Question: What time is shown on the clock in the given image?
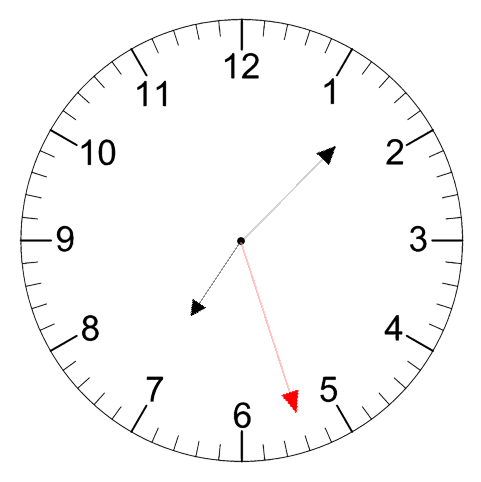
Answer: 07:07:27